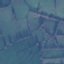
Label: Pasture